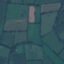
Land use / land cover: Pasture